Field crop: tomato
Growth stage: 2
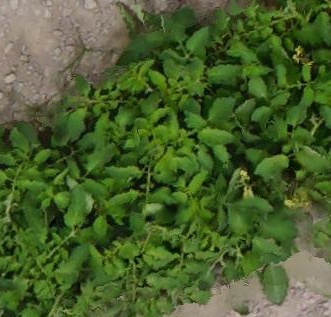
Species: tomato